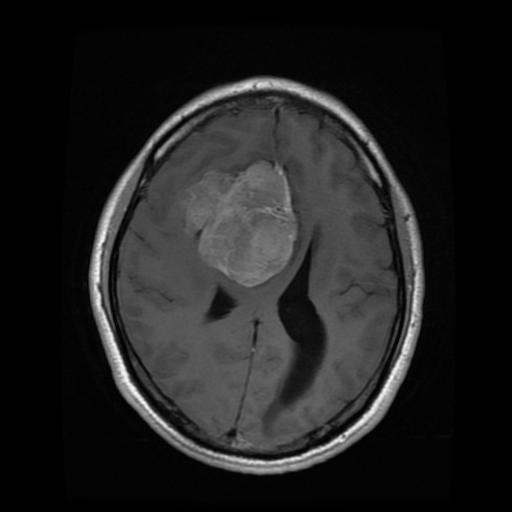
Label: meningioma